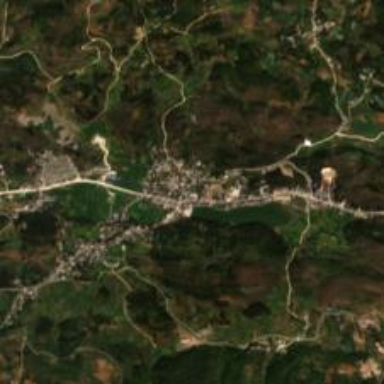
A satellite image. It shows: Ethnic township within town.